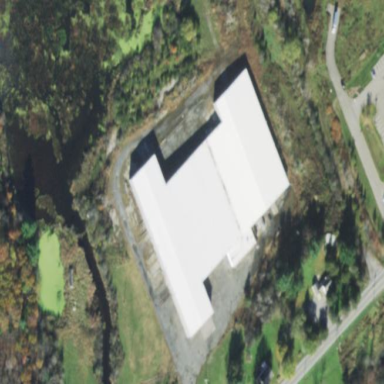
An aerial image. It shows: Warehouse building.